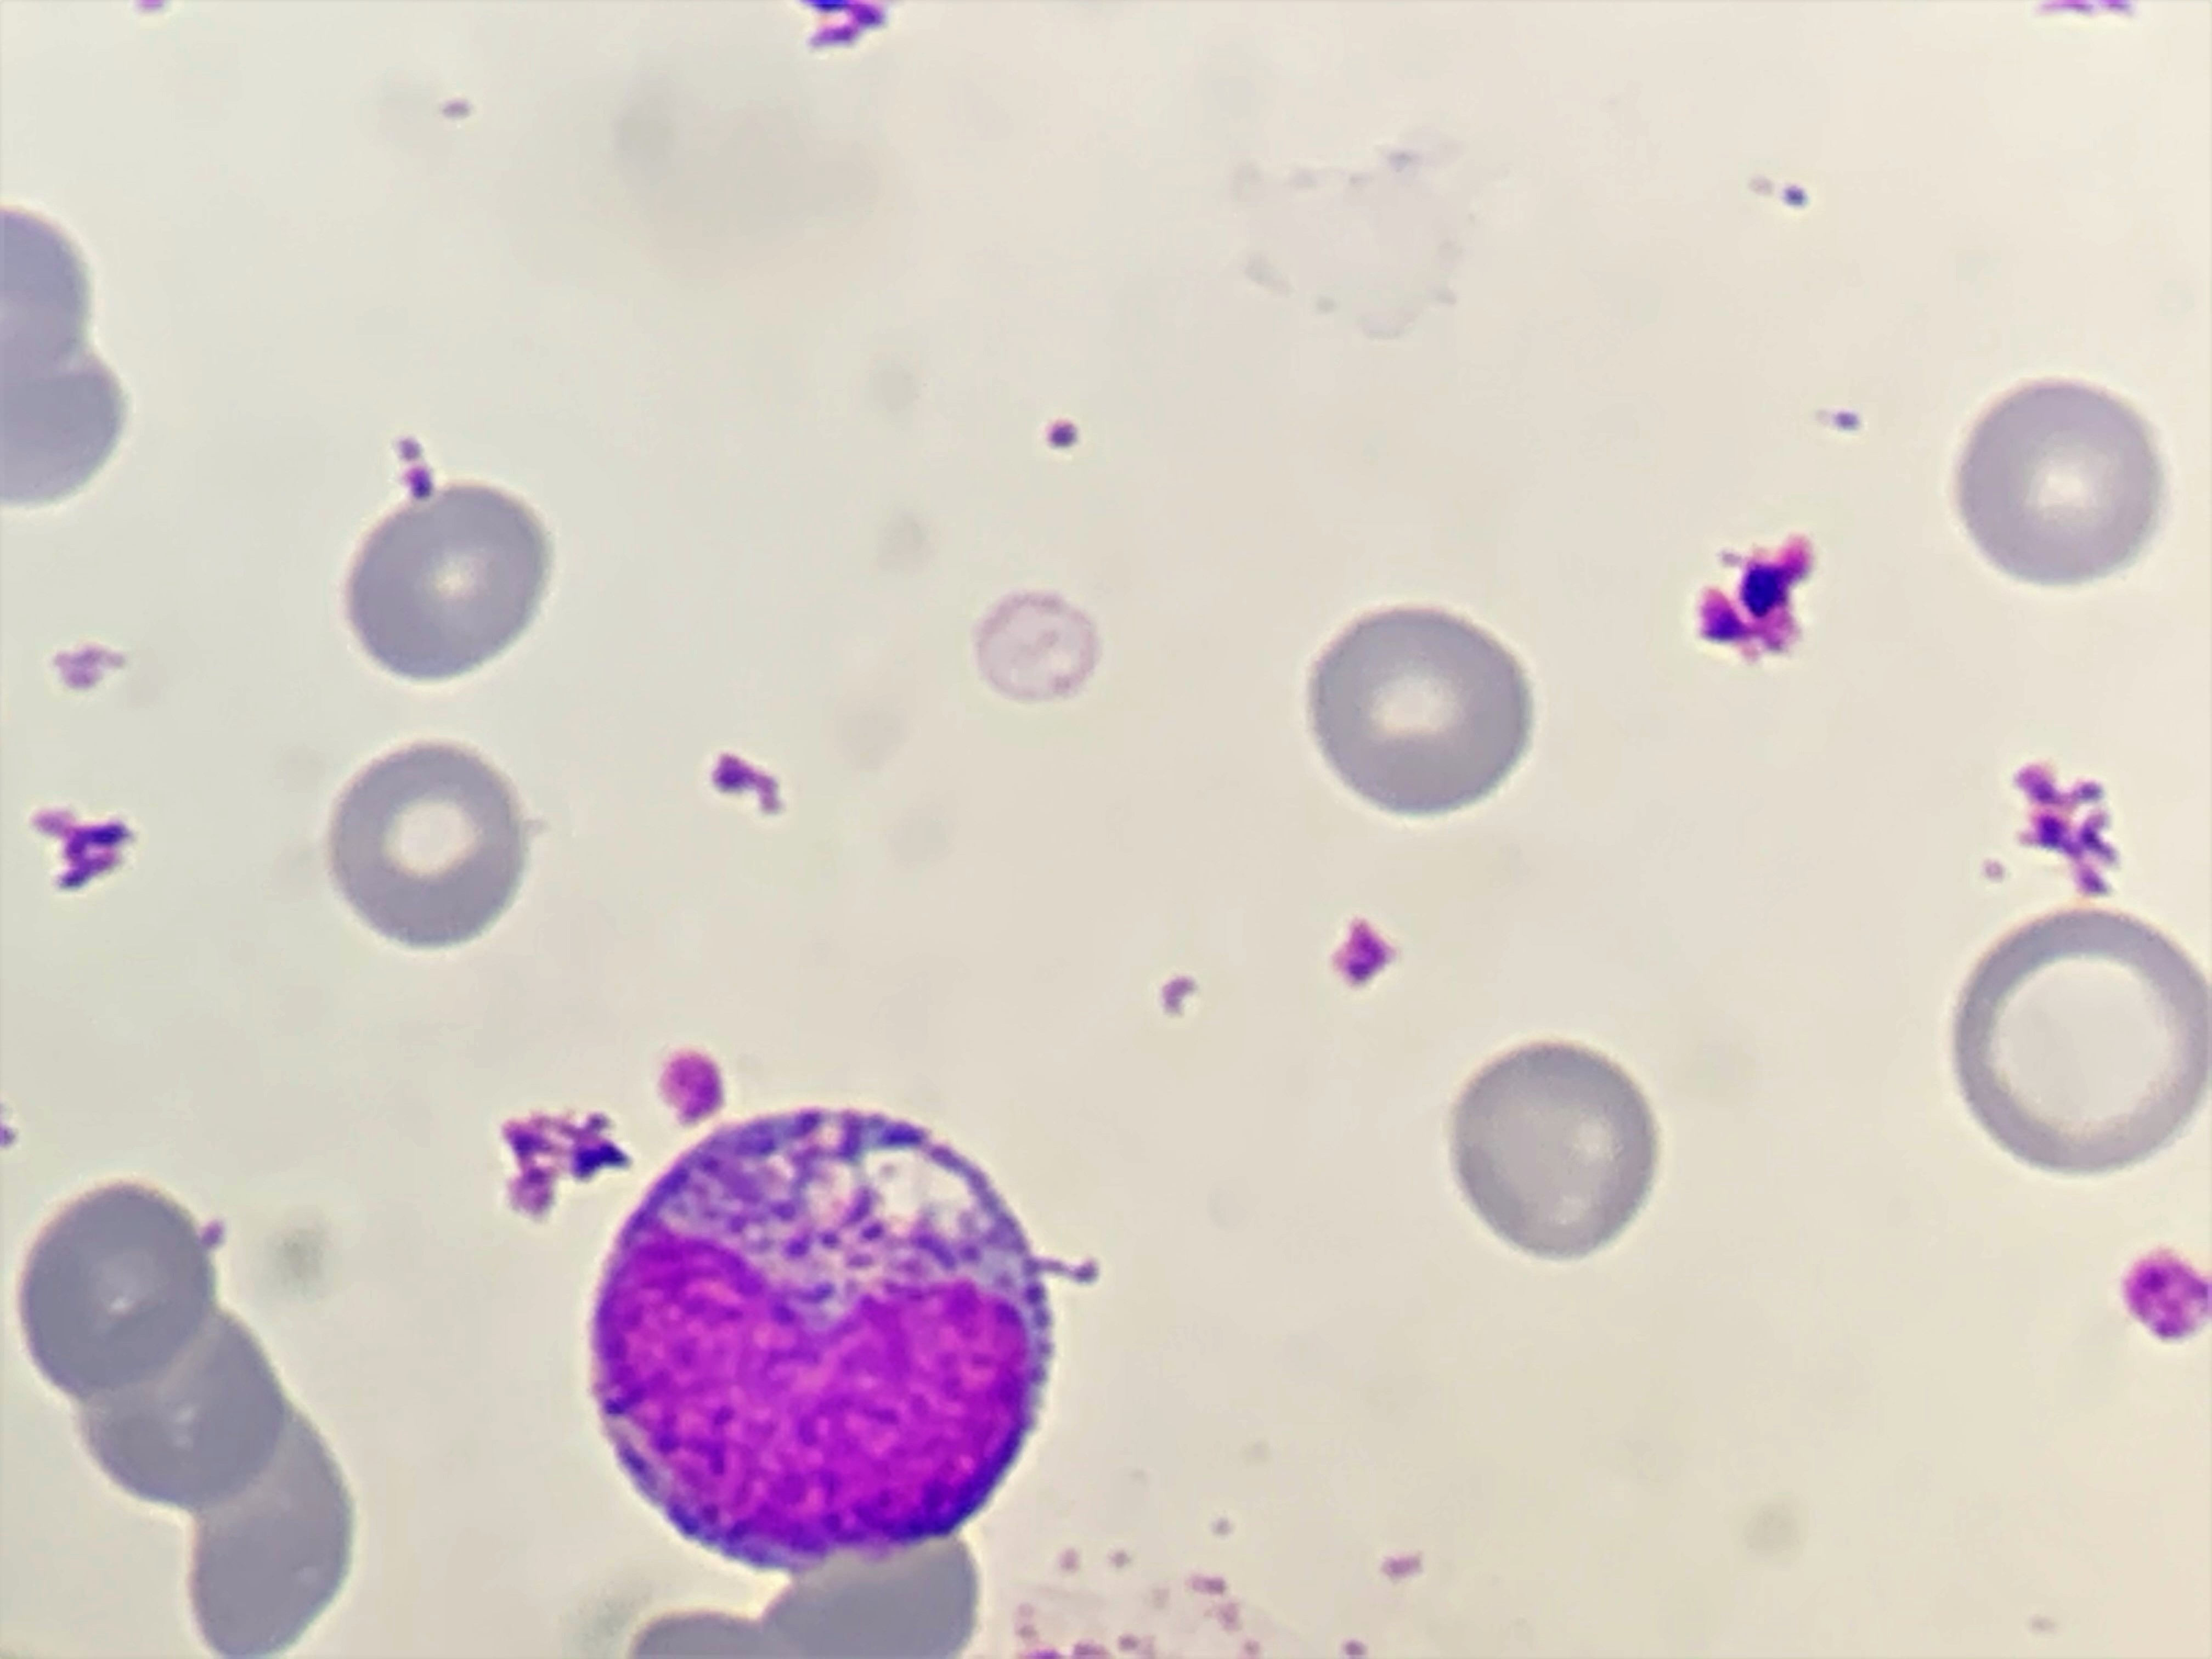
Cell type: METAMYELOCYTES